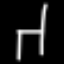
Label: chair